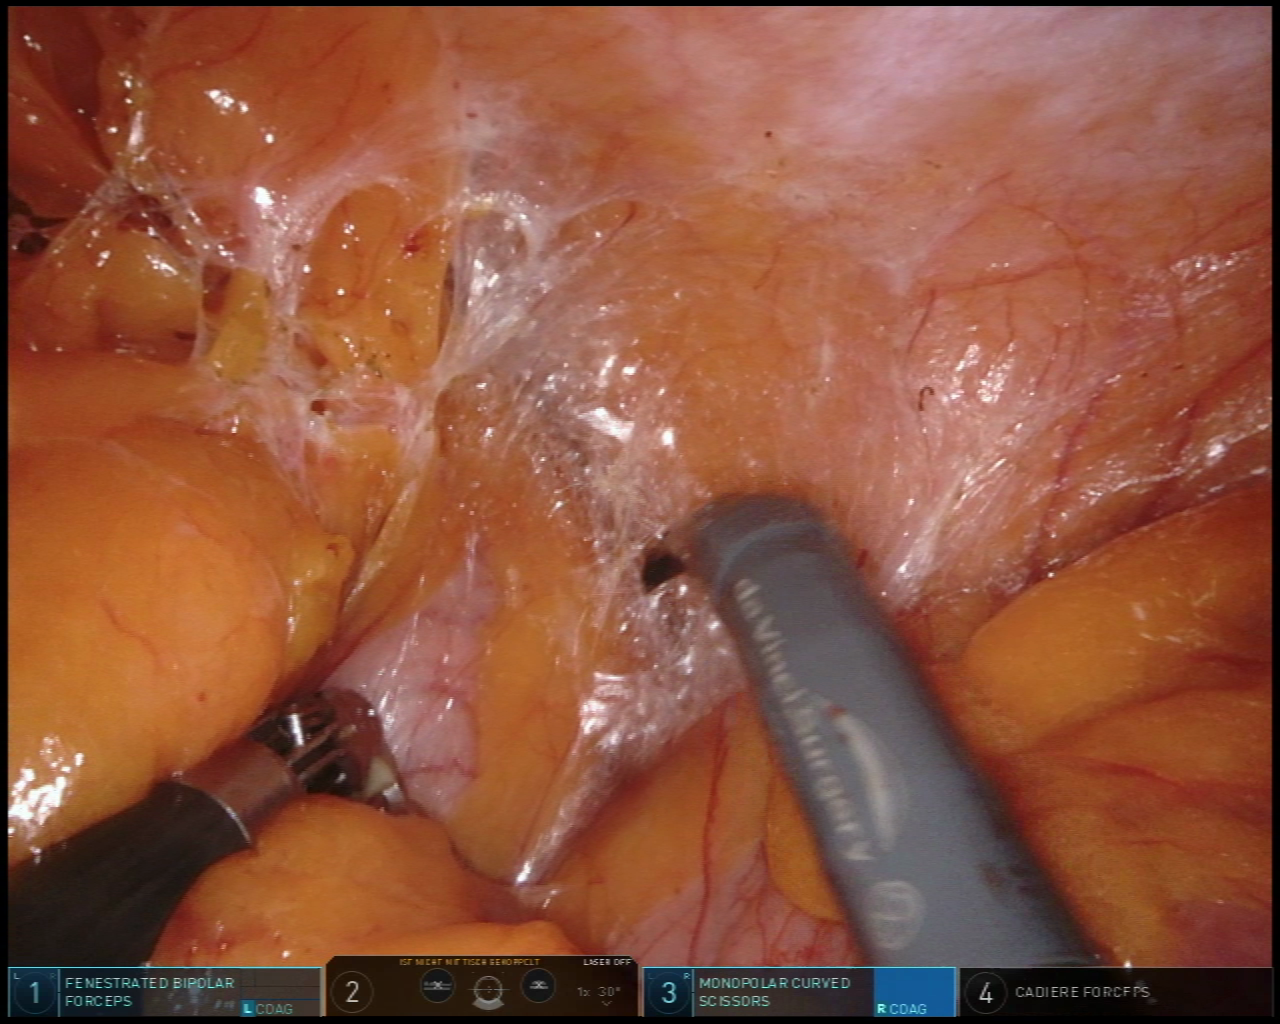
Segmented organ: abdominal_wall
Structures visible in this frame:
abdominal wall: yes
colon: yes
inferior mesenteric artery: no
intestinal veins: no
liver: no
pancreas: no
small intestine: no
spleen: no
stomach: no
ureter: no
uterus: no
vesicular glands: no